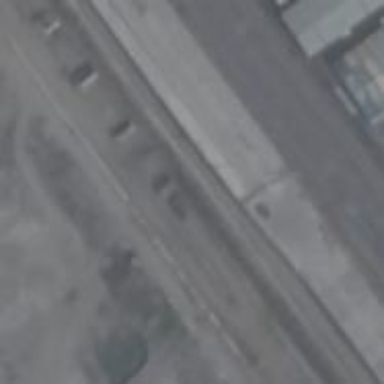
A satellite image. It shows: Viaduct bridge over motorway link.